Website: walmart
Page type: review-order
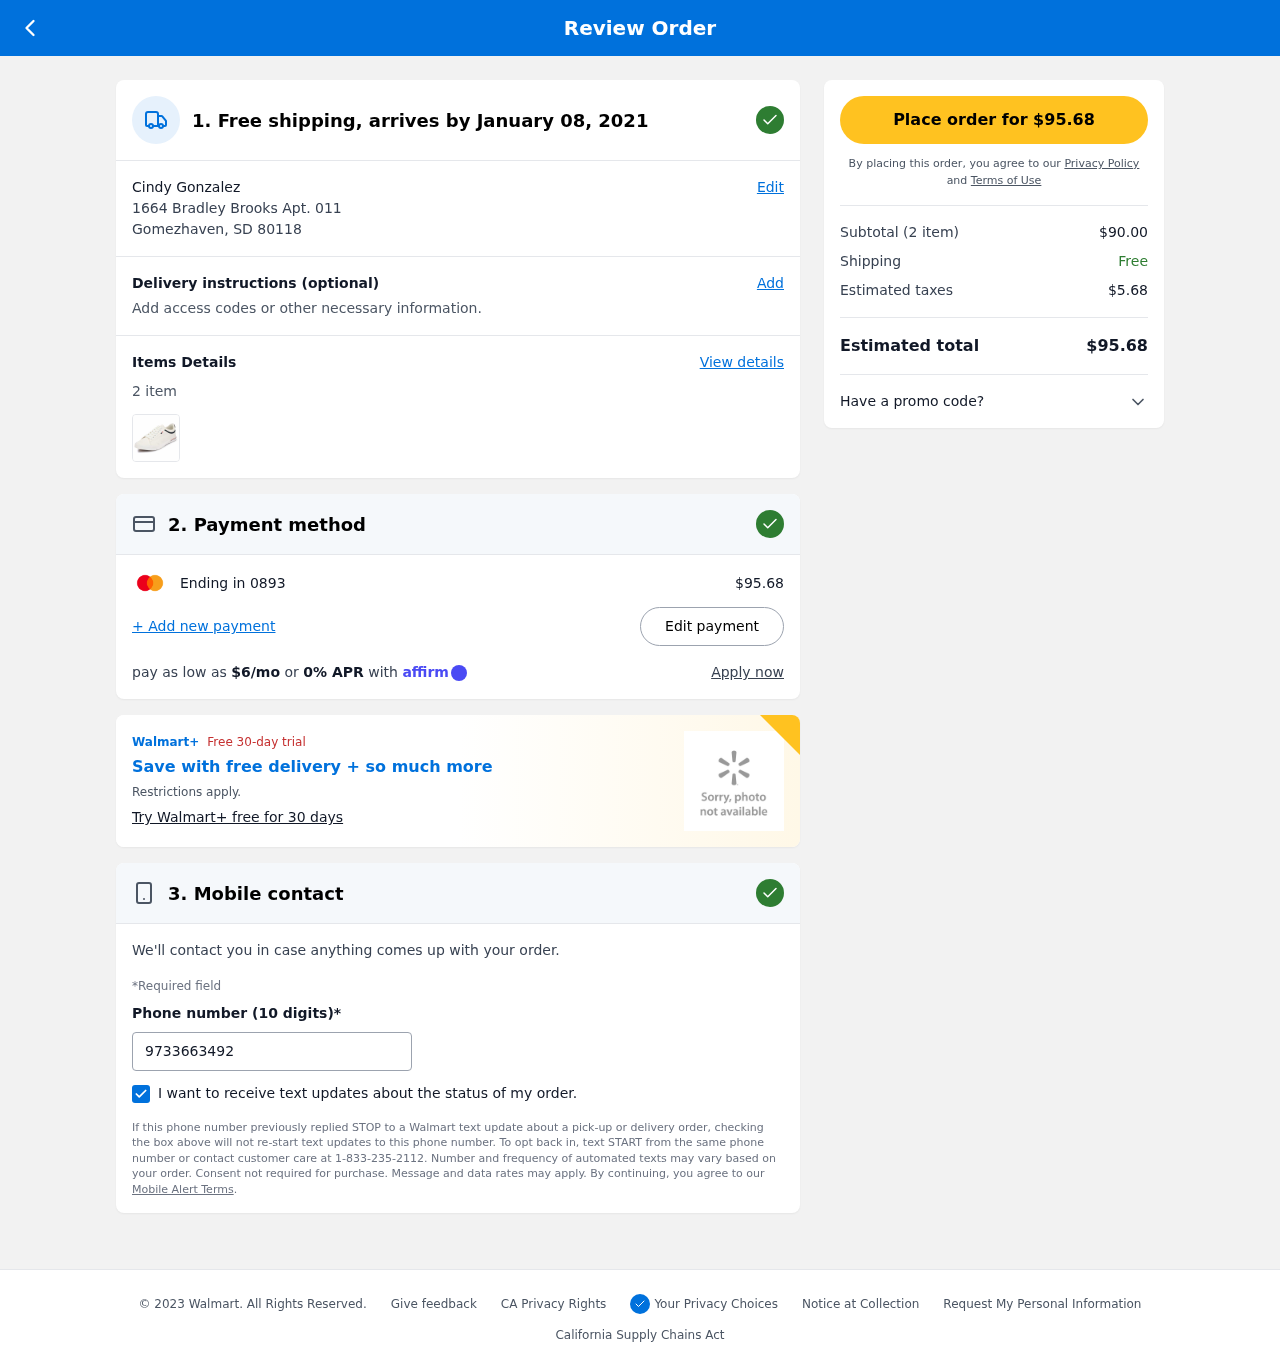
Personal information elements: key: PII_CARD_LAST4
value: Ending in 0893
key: PII_CITY_STATE_ZIP
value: Gomezhaven, SD 80118
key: PII_FULLNAME
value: Cindy Gonzalez
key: PII_PHONE
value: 9733663492
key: PII_STREET
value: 1664 Bradley Brooks Apt. 011
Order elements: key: ORDER_DELIVERY_DATE
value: January 08, 2021
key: ORDER_NUM_ITEMS
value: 2 item
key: ORDER_NUM_ITEMS
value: Subtotal (2 item)
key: ORDER_TOTAL
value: $95.68
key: ORDER_TOTAL
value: Place order for $95.68
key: ORDER_MONTHLY_PAYMENT
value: $6/mo
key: ORDER_SUBTOTAL
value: $90.00
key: ORDER_TAX
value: $5.68